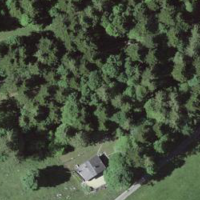
EUNIS habitat code: 44
Species observed at this site:
Neottia nidus-avis